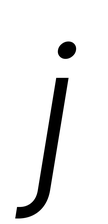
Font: Inter-Italic_Light_Italic